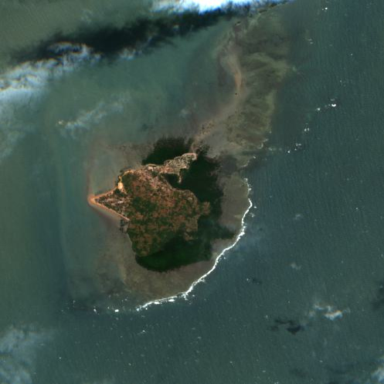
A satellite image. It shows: Island with natural coastline.